Question: I'd like to have css blocks that organize from top to bottom and from left to right.
To better explain this is an image with what I've got 'till now and what I'd like to achieve with CSS:
Here is the code:
HTML:
'''
<div id="container">
<div class="box" style="background-color: #000;">1</div>
<div class="box" style="background-color: #fff;">2</div>
<div class="box" style="background-color: #000;">3</div>
<div class="box" style="background-color: #fff;">4</div>
<div class="box" style="background-color: #000;">5</div>
<div class="box" style="background-color: #fff;">6</div>
<div class="box" style="background-color: #000;">7</div>
<div class="box" style="background-color: #fff;">8</div>
<div class="box" style="background-color: #000;">9</div>
</div
'''
The CSS:
'''
#container {height: 200px; background-color: #2795b6;}
.box {color: red; display: block;height:50px;width:50px}
'''
And here is the JsFiddle: <URL>
This is part of a horizontal infinite scrolling page I'm trying to make. Now that you know you can better understand the situation.
I hope someone is able to help me in any way, and forgive me for my not-so-great knowledge.
Thanks
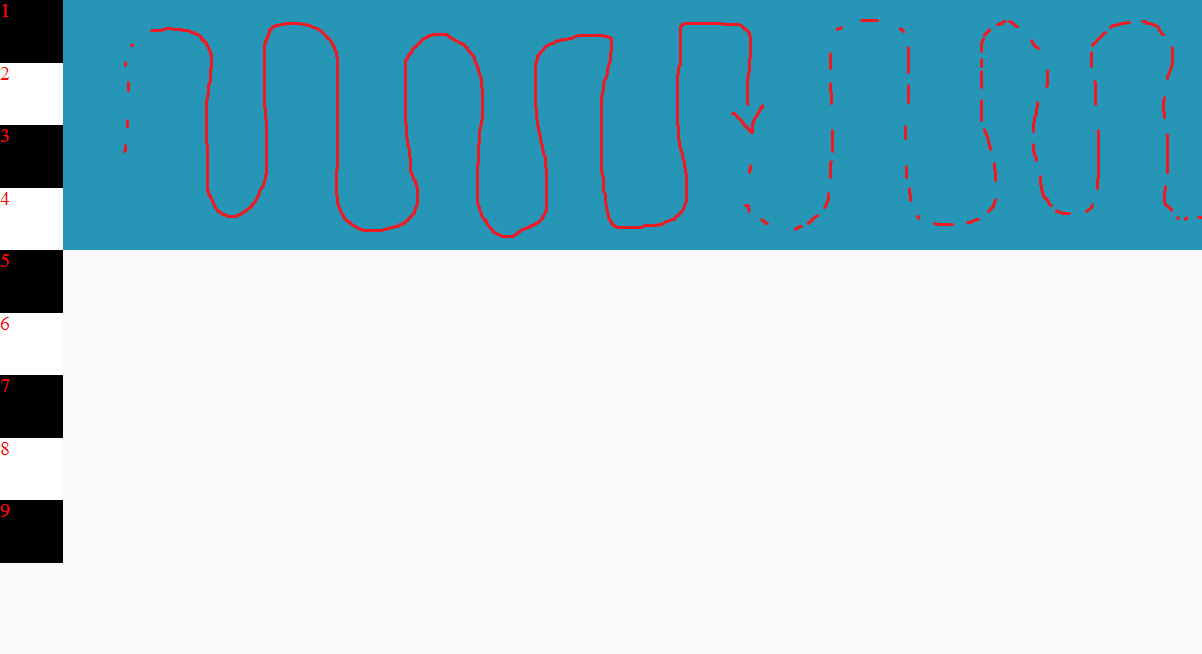
Answer: I would use one more grouping ()
'''
<div id="container">
<div class="group">
<div class="box">1</div>
<div class="box">2</div>
<div class="box">3</div>
<div class="box">4</div>
</div>
<div class="group">
<div class="box">5</div>
<div class="box">6</div>
<div class="box">7</div>
<div class="box">8</div>
</div>
<div class="group">
<div class="box">9</div>
</div>
</div>
'''
and use
'''
#container {
height: 200px;
background-color: #2795b6;
font-size:0; /*to ignore whitespace due to inline-block of group elements*/
white-space:nowrap; /*to avoid wrapping of groups once they fill their container*/
}
.group{
position:relative;
display:inline-block; /*make them stack horizontally*/
width:50px;
height:200px;
font-size:16px;
vertical-align:top;
}
/*for the even groups set the box elements to absolute and reverse order*/
.group:nth-child(even) .box{position:absolute;left:0;}
.group:nth-child(even) .box:nth-child(1){bottom:0;}
.group:nth-child(even) .box:nth-child(2){bottom:50px;}
.group:nth-child(even) .box:nth-child(3){bottom:100px;}
.group:nth-child(even) .box:nth-child(4){bottom:150px;}
.box {
color: red;
display: block;
height:50px;
width:50px;
text-align:center;
line-height:50px;
background:black;
}
.box:nth-child(even) {background:white;}
'''
Demo at <URL>
This will produce